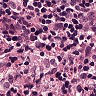
Metastatic tissue present: yes